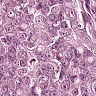
Metastatic tissue present: yes